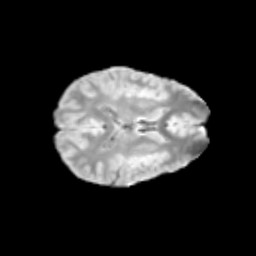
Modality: T2w
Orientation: axial
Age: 11
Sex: female
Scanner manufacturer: siemens
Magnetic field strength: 3 T
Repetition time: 3.8 s
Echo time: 0.07 s